Field crop: tomato
Growth stage: 2
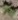
Species: solanum